Question: I was given a question by my class teacher to perform the insertion in a 2-3 tree.

What I did was the upper method. And what he wanted is the method below. Can you please tell me which is the correct method as I've looked onto web and I can see both the method there. But I still don't know why I lost 10 marks! Thanks in advance for help.
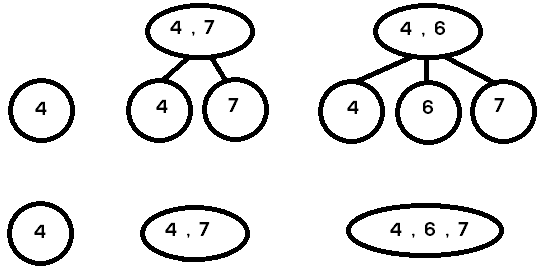
Answer: Let me start by saying there are many different versions of a 2-3 trees, so it can be confusing. Really they only differ on the way the store values. Some only store values in leafs and other store values in every node.
I believe your teacher is using latter definition of 2-3 trees. So the problem with your tree is the "root" node has the same values as it's children, a node will never share the same values as it's children. Although, I don't think what your teacher supplied is a true 2-3 tree either. A 2-3 tree will split when a node contains 3 values. I would expect below to be the proper output:
Add 4 to tree:
'''
(4)
'''
Add 7 to tree:
'''
(4,7)
'''
Add 6 to tree:
'''
(4,6,7)
*splits*
(6)
(4) (7)
'''
Once the root node get's 3 values then it splits into a 1-2 tree.
If you were to insert 8:
'''
(6)
(4) (7,8)
'''
If you were to insert 9:
'''
(6)
(4) (7,8,9)
*push-up*
(6,8)
(4) (7) (9)
'''
When a non-root node get's 3 values; push middle value up to parent, if pushing up the value the value makes the parent have 3 values then the parent will split.